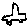
Label: car